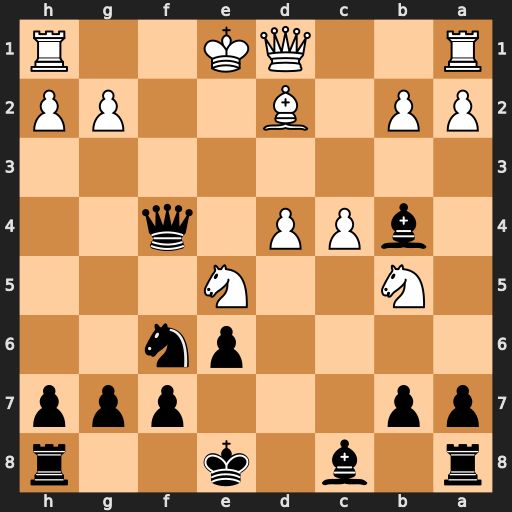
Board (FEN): r1b1k2r/pp3ppp/4pn2/1N2N3/1bPP1q2/8/PP1B2PP/R2QK2R
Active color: b
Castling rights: KQkq
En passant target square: -
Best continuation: Qe3+ Qe2 Bxd2+ Kd1 Qxe2+